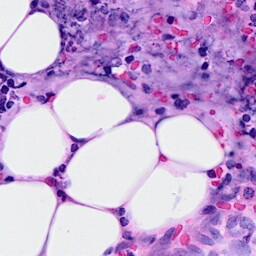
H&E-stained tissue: Breast